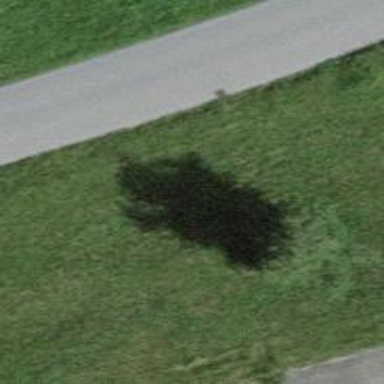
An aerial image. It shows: Broadleaved tree in natural setting.